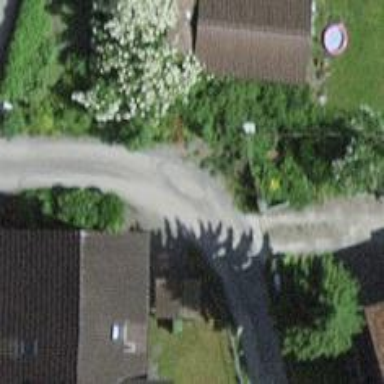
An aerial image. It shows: Residential road with fine gravel surface.